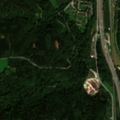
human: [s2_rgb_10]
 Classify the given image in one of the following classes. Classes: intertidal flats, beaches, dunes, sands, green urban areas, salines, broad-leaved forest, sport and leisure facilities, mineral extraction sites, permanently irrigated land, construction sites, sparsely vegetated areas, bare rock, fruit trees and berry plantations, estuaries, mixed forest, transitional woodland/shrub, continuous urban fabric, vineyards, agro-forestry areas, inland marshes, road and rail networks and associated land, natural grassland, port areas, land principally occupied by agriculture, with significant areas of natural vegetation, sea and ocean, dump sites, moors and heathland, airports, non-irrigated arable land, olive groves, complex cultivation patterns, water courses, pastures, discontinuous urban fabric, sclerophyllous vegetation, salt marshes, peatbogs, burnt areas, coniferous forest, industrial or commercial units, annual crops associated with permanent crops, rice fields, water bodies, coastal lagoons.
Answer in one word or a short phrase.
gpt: discontinuous urban fabric, road and rail networks and associated land, non-irrigated arable land, mixed forest